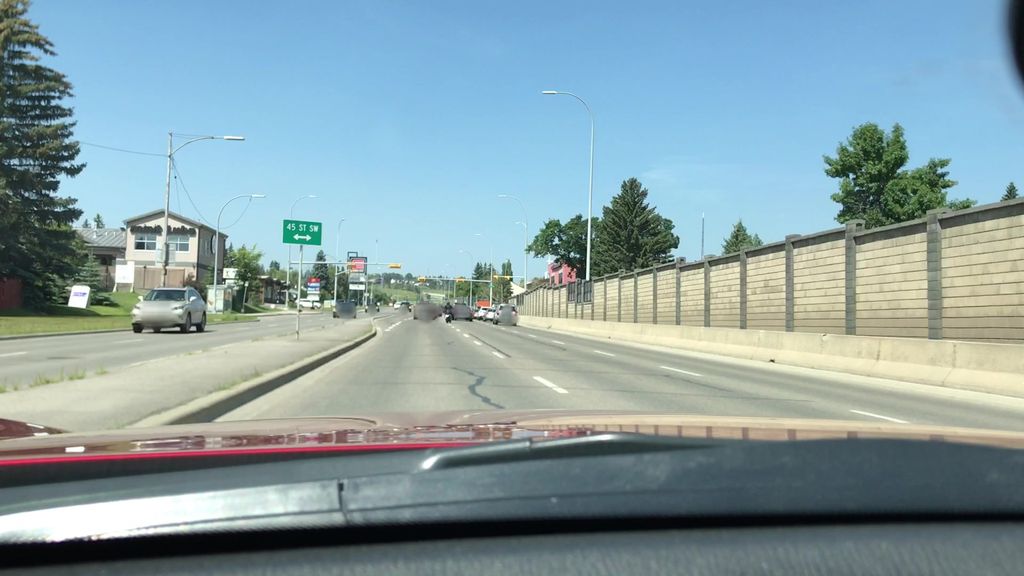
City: calgary